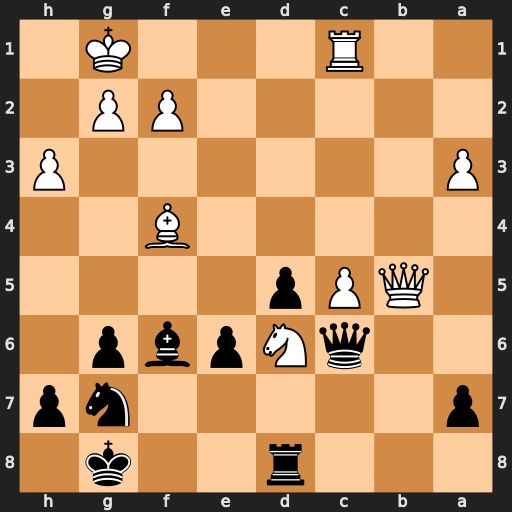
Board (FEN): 3r2k1/p5np/2qNpbp1/1QPp4/5B2/P6P/5PP1/2R3K1
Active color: b
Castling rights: -
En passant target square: -
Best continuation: Rxd6 a4 Qxb5